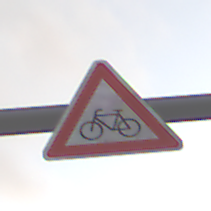
Verkehrszeichen: RadverkehrRechts
Umgebung: Outdoor, RoadRail
Tageszeit: SunriseSunset
Wetter: PartlyCloudy
Licht: Natural
Jahreszeit: NotSpecified
Kontrast: LowContrast